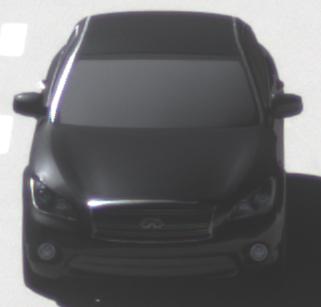
Make: Infiniti
Model: M 37
Detailed model: M (Y51)
Model produced from: 2010/10
Model produced until: 2013/11
Doors: 4
Color: black
Road condition: dry road
Daytime: morning or afternoon
Contrast: high contrast